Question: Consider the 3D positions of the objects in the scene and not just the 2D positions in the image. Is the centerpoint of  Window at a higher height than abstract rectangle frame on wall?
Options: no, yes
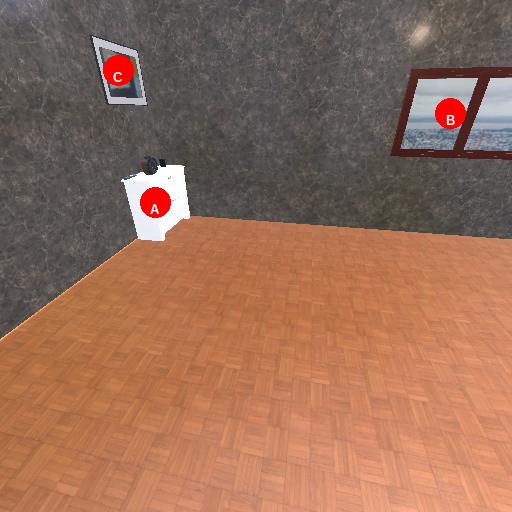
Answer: no